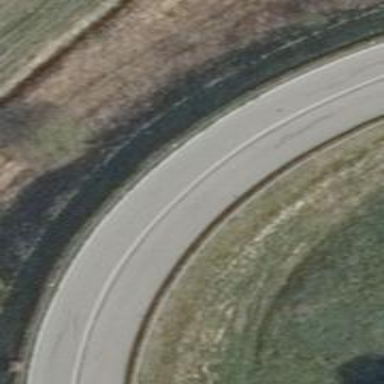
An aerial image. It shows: Trunk link highway.